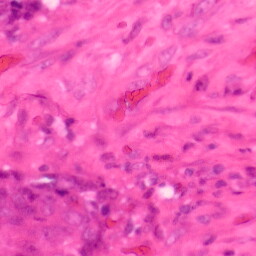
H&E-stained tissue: Colon